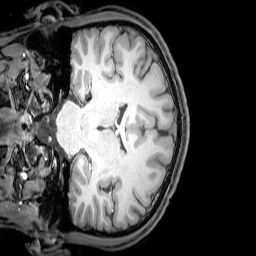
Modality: T1w
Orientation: coronal
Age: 25
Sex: male
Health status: healthy
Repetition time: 0.081 s
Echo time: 0.037 s